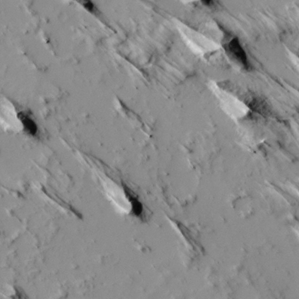
Label: non_frost